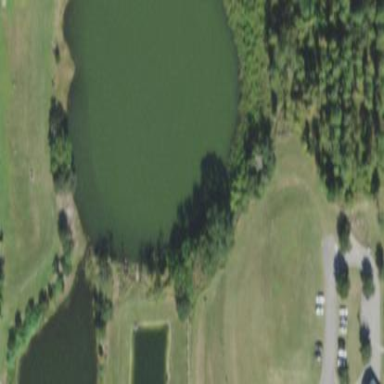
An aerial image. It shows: Pond with natural water.